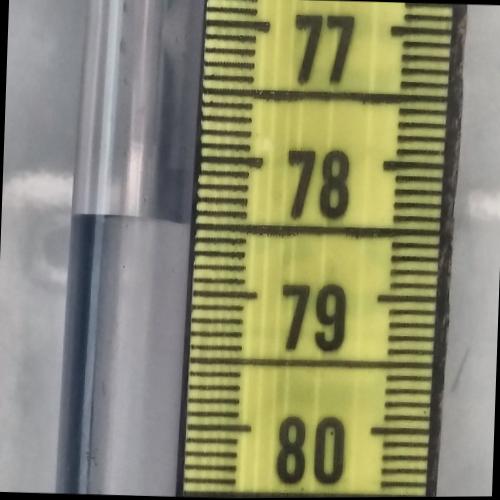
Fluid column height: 78.5 cm